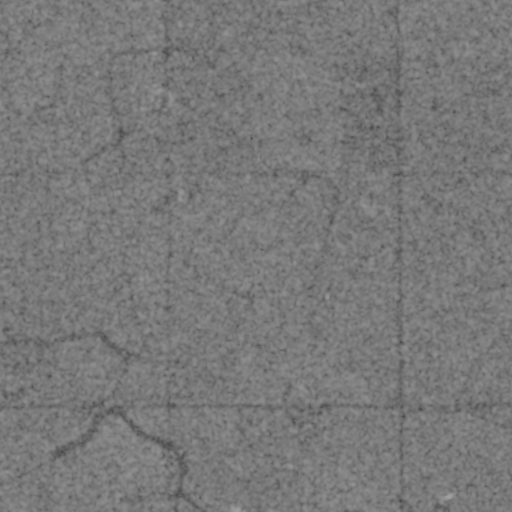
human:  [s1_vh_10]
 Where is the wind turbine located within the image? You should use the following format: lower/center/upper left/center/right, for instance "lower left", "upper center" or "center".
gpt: The wind turbine is located in the center right of the image.
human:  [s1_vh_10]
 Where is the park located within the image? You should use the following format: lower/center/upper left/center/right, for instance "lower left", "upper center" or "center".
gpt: There is no park in the image.

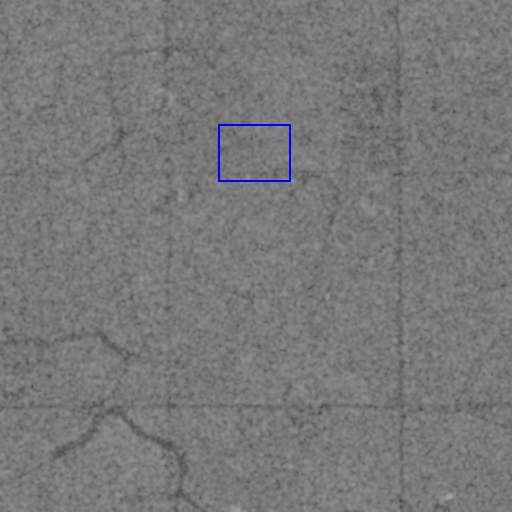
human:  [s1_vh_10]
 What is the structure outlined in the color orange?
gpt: There is no orange outline.
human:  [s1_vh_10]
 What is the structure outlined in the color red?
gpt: There is no structure outlined in red.